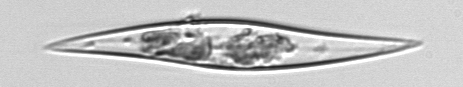
Label: Pleurosigma